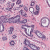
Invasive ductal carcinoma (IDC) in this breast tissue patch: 0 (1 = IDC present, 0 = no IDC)